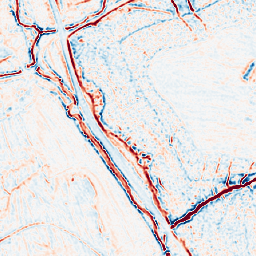
Category: multiscale
Decomposition family: log
Decomposition parameters: sigma: 1
Upsampling method: nearest
Upsampling parameters: scale: 2
Upsampling scale: 2